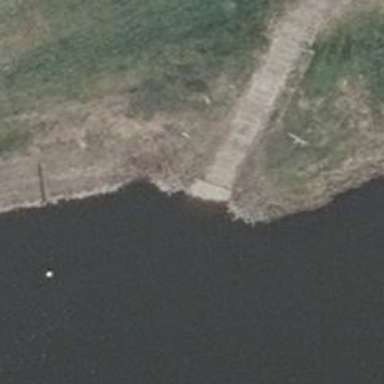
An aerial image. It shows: Slipway on leisure land.